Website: apple
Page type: payment
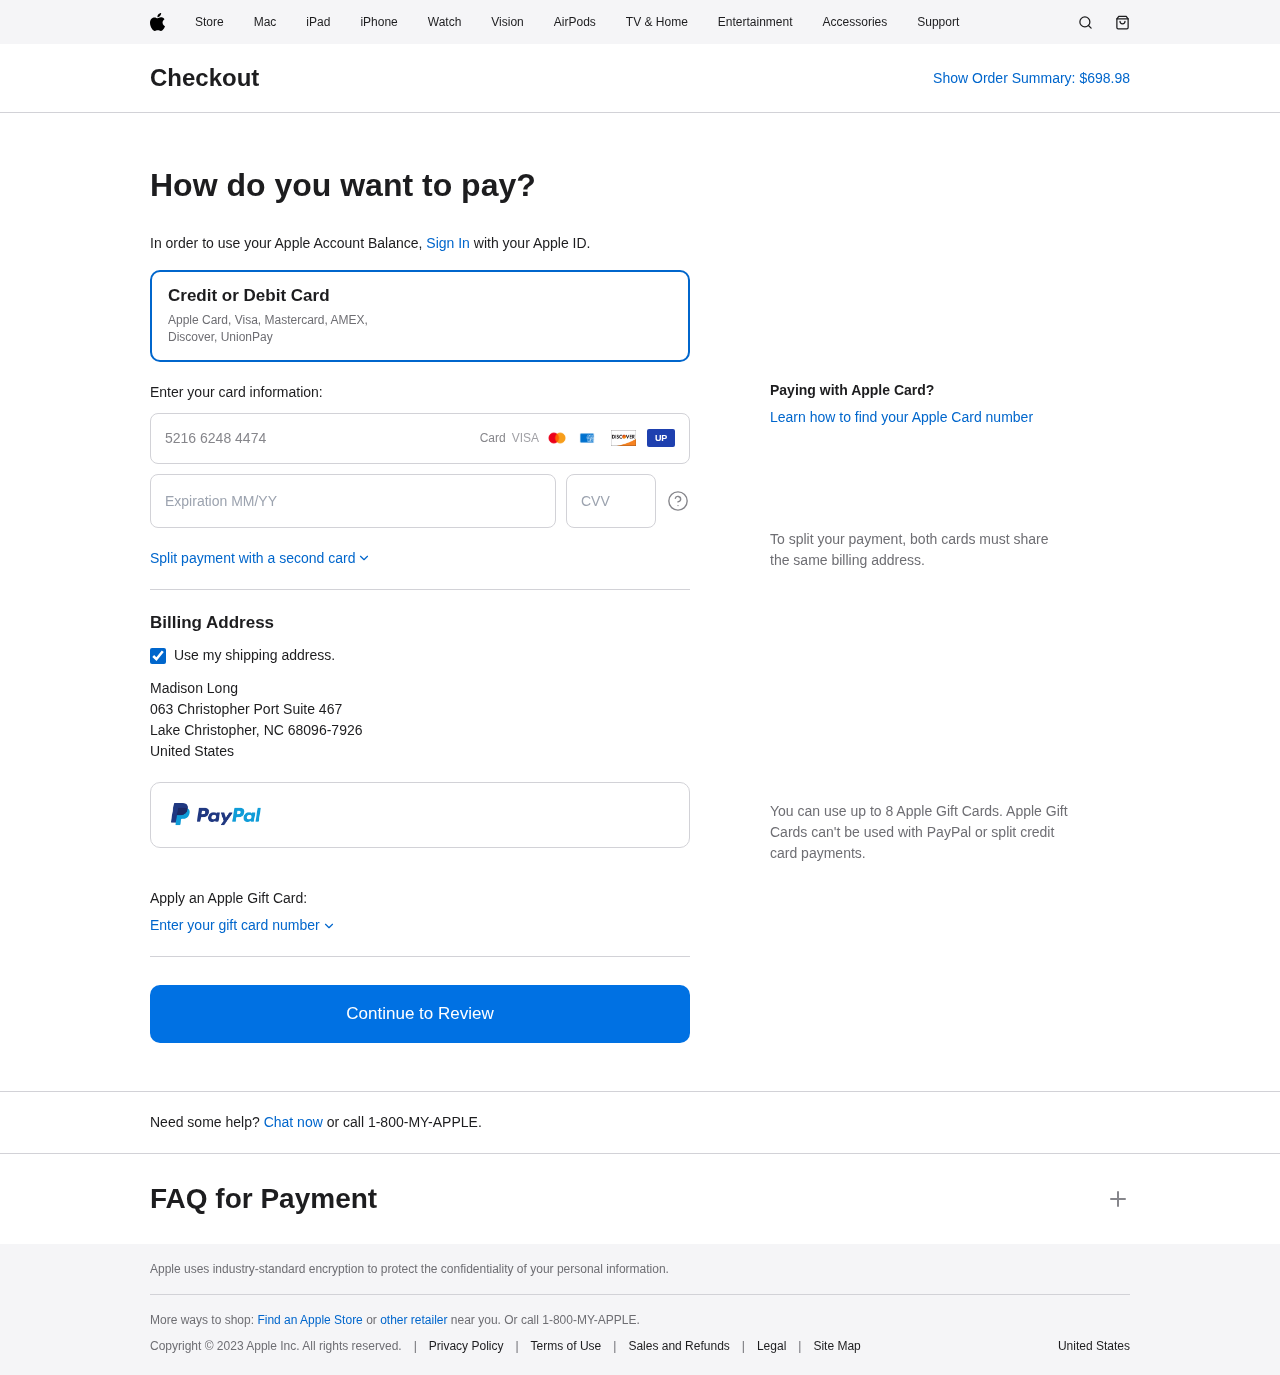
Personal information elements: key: PII_CARD_CVV
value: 416
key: PII_CARD_EXPIRY
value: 08/30
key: PII_CARD_NUMBER
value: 5216 6248 4474 7960
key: PII_COUNTRY
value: United States
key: PII_FULLNAME
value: Madison Long
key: PII_STREET
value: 063 Christopher Port Suite 467
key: PII_CITY_STATE_ZIP
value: Lake Christopher, NC 68096-7926
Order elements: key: ORDER_TOTAL
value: $698.98